Question: I have a custom 'UITableViewCell' which has some subviews. i.e. some labels, some images. I want all these subviews to be right aligned in the UITable. How do i do that?
I have tried these approaches -
1.In InterfaceBuilder when I select the UITableViewCell, I can set the "indentaion" section. It's by default 0, I made it 100 but I see no change in the device.
2.I have tried this in the code too. Override the default method...
'''
(NSInteger)tableView:(UITableView *)tableView
indentationLevelForRowAtIndexPath:(NSIndexPath *)indexPath
{
return 100;
}
'''
The above code also does not work. How do I align all my subviews in my 'UITableViewCell' to right?
Basically, I want to display one cell left aligned (which is default) & some cells right aligned. As shown in the picture.

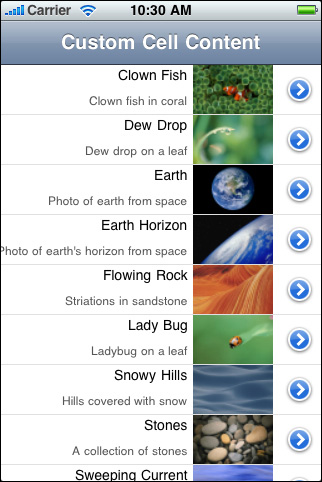
Answer: There is automatic way everything will align to right. You will have to lay the view appropriately. For 'UITextField' and 'UILabel' objects you can set the 'textAlignment' property to 'UITextAlignmentRight'.
'''
label.textAlignment = UITextAlignmentRight;
'''
If necessary you must also adjust the 'autoresizingMask' of the views to set it such that it has a 'UIViewAutoresizingFlexibleLeftMargin' mask set so that they stick to the right on view resize.